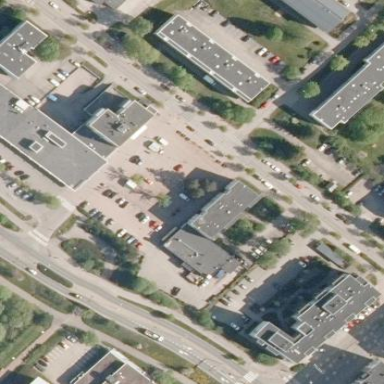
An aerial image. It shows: Marketplace.